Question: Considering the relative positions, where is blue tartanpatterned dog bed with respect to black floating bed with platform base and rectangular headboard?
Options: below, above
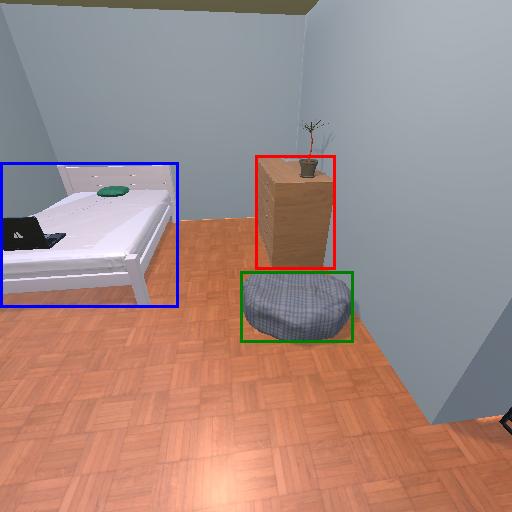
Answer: below